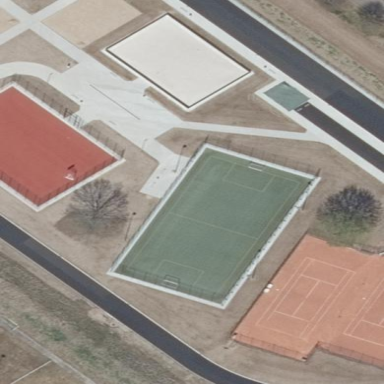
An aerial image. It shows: Multi-sport pitch on leisure land.